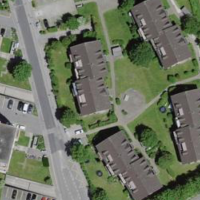
EUNIS habitat code: 54
Species observed at this site:
Tanacetum vulgare